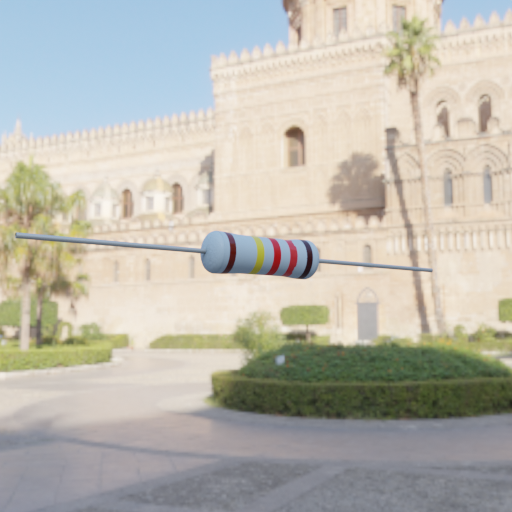
Resistor colour bands (in order): brown, yellow, red, red, black